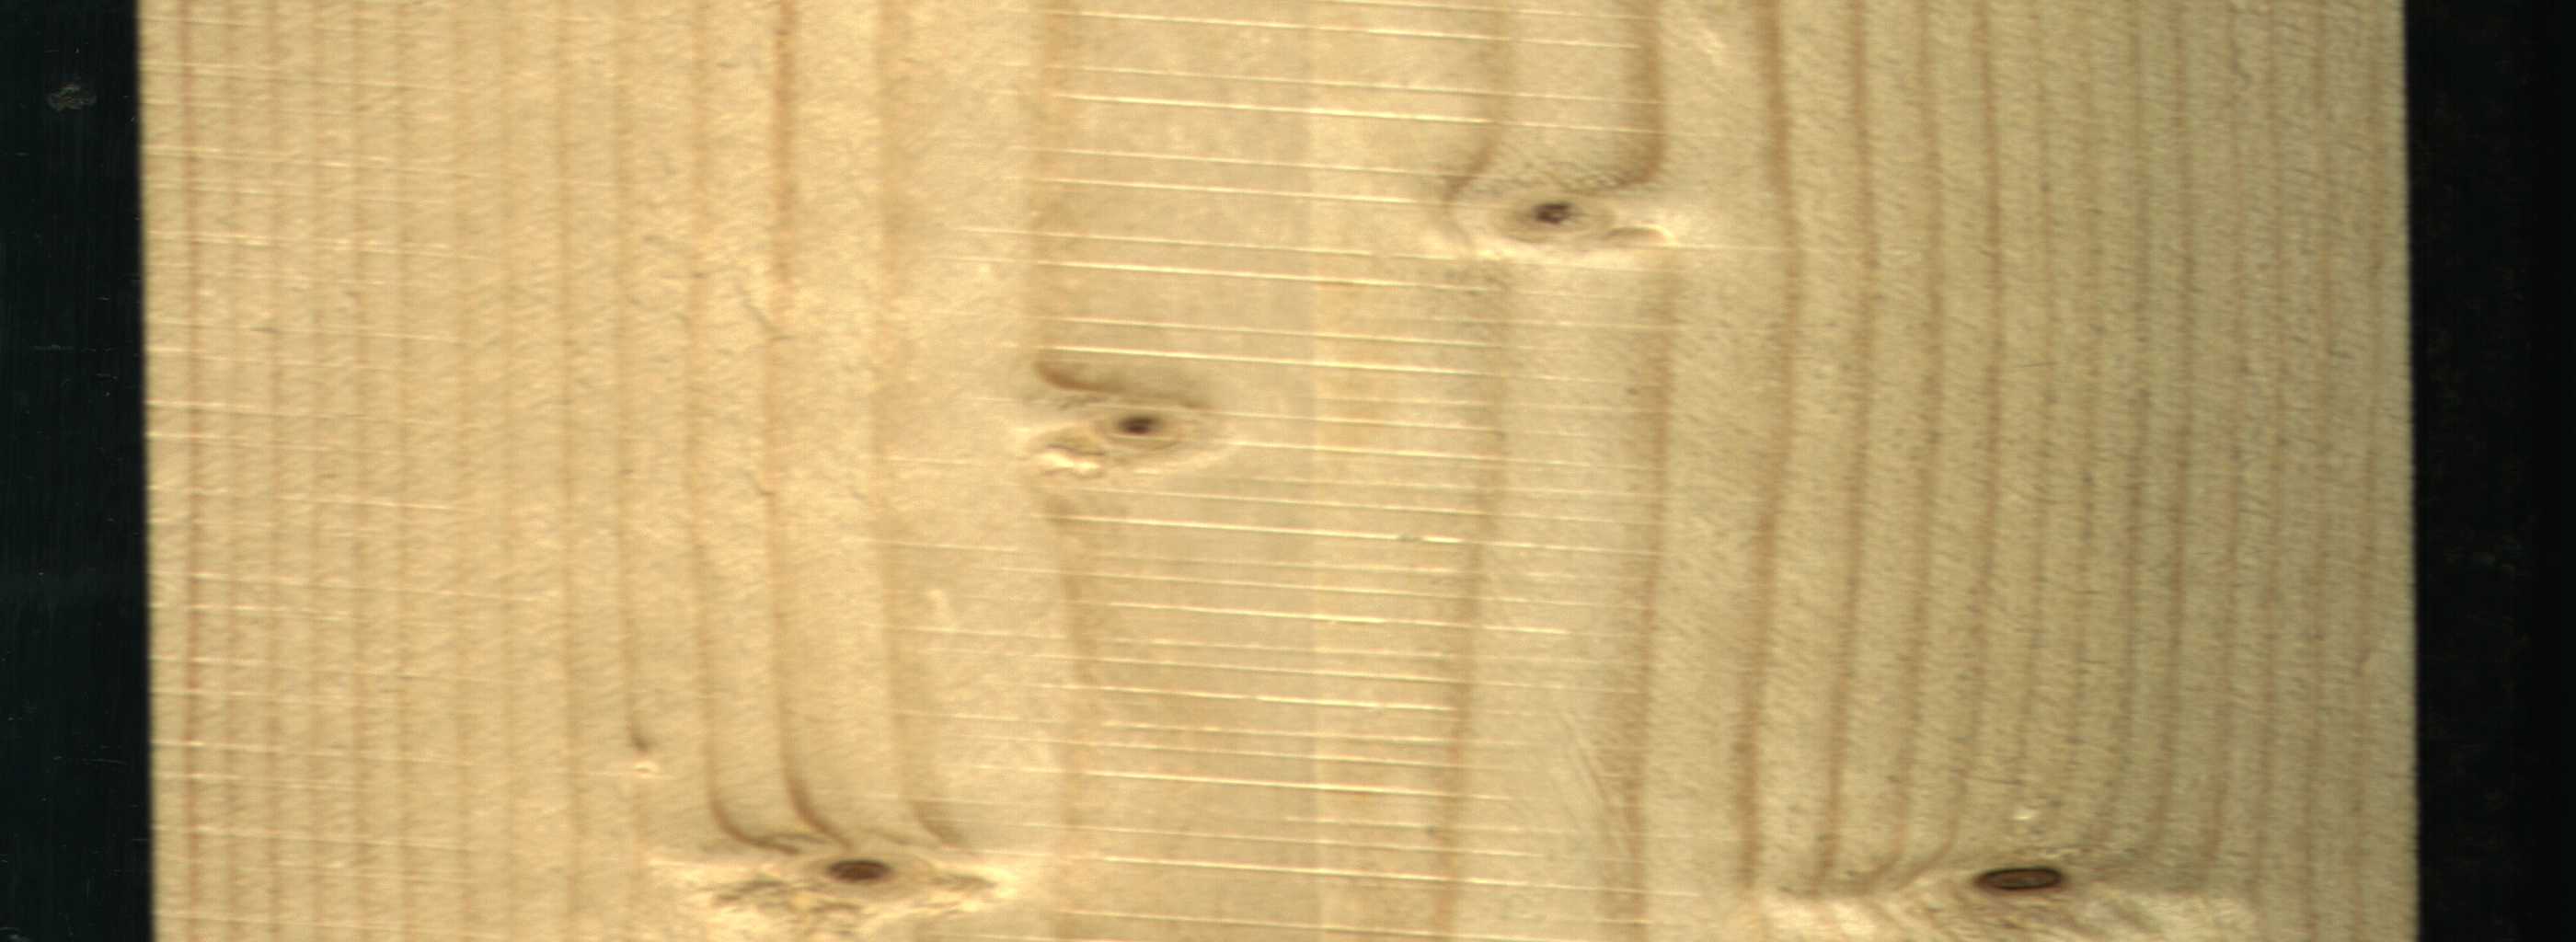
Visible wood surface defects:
Dead_Knot
Live_Knot
Live_Knot
Live_Knot